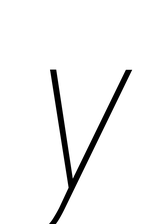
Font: Roboto-Italic_Condensed_Thin_Italic